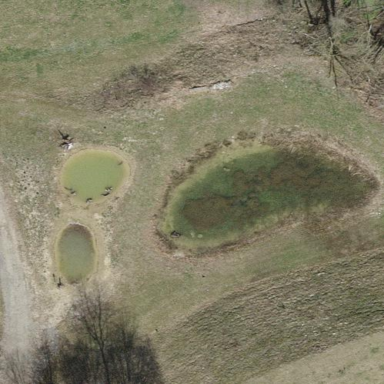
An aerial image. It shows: Pond surrounded by natural water.